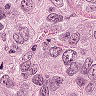
Metastatic tissue present: yes